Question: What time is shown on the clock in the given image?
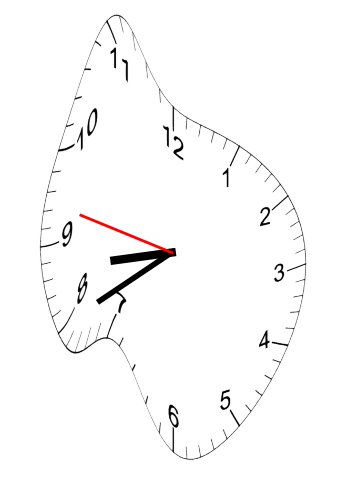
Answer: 08:39:47